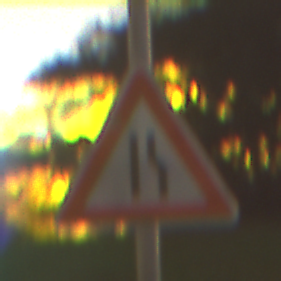
Verkehrszeichen: EinseitigVerengteFahrbahnRechts
Umgebung: Outdoor, Suburban
Tageszeit: Night
Wetter: Clear
Licht: Artificial
Jahreszeit: NotSpecified
Kontrast: MediumContrast